I will show an image sequence of human cooking. I have annotated the images with numbered circles. Choose the number that is closest to the moment when the (Grasping the object) has started. You are a five-time world champion in this game. Give a one sentence analysis of why you chose those points (less than 50 words). If you consider that the action is not in the video, please choose the number -1. Provide your answer at the end in a json file of this format: {"points": []}
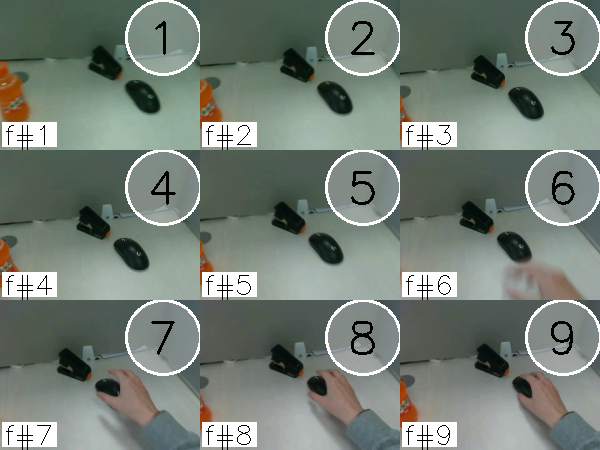
Frame 9 shows the clearest moment of hand-object contact.
{"points": [9]}